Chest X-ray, AP view. Patient: 38 years old, sex M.
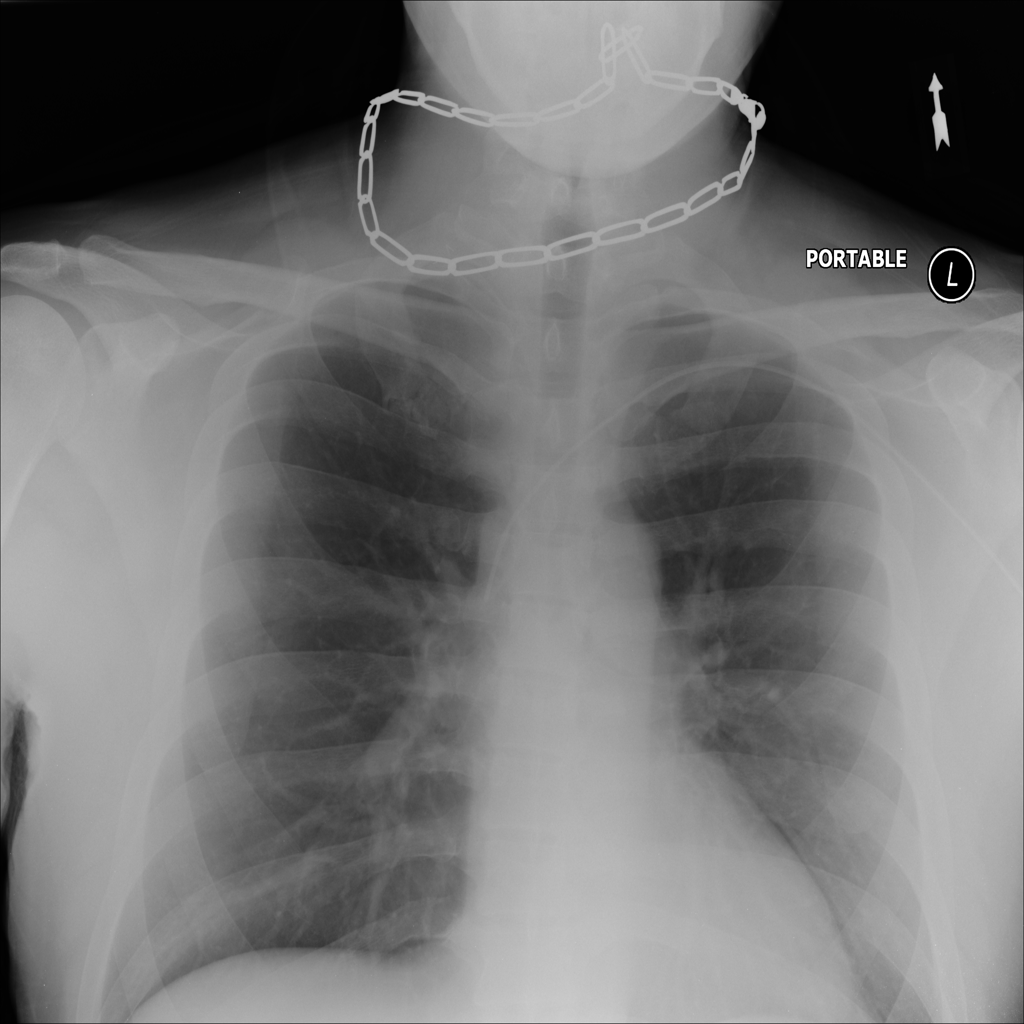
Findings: No Finding